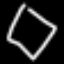
Label: octagon